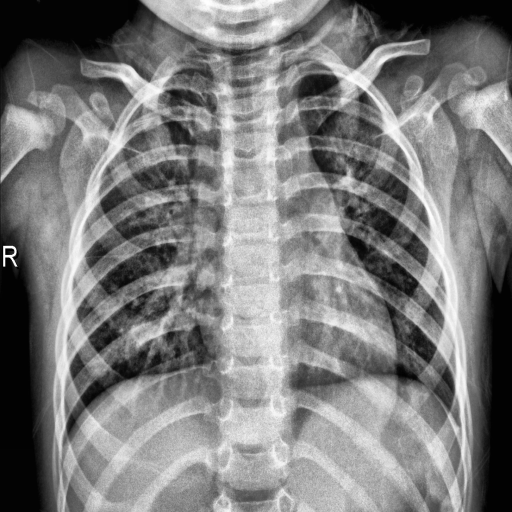
Finding: NORMAL